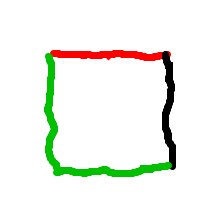
Shape: square